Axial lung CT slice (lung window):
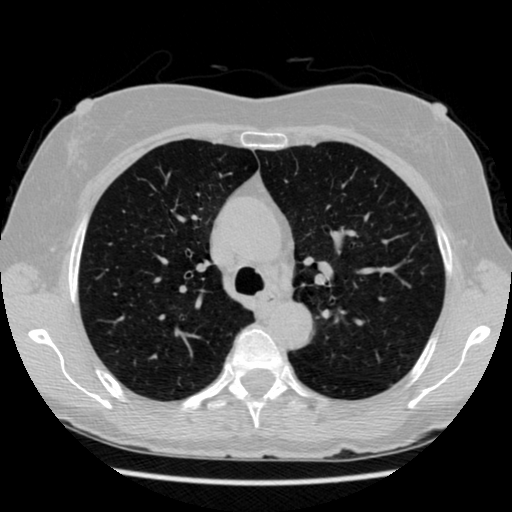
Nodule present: no